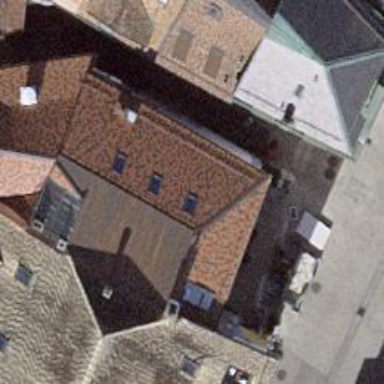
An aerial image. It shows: Restaurant.